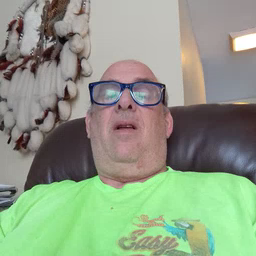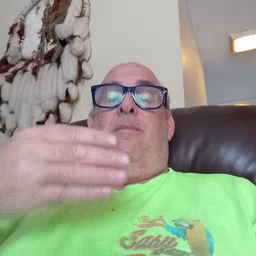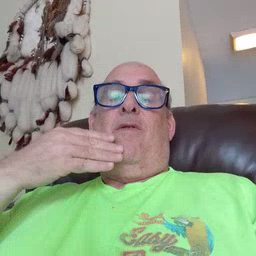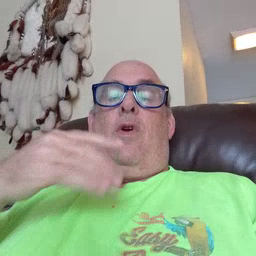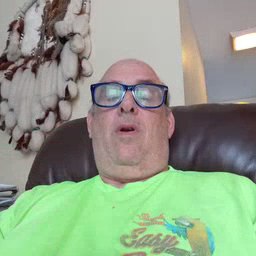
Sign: before